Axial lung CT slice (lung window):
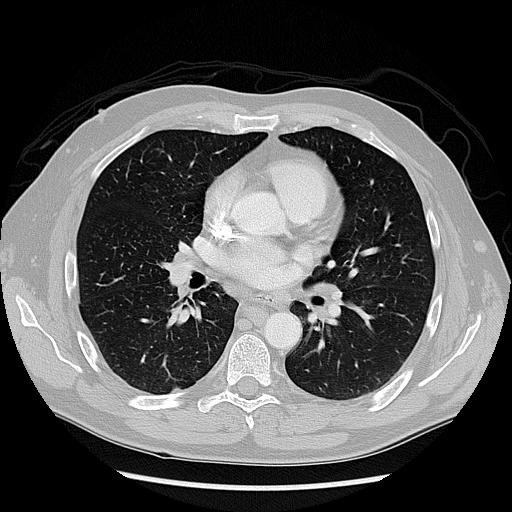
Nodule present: no